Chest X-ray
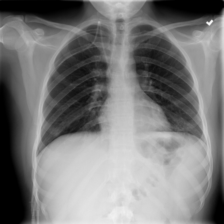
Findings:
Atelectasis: negative
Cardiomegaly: negative
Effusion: negative
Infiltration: positive
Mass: negative
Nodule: negative
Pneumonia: negative
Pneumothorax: negative
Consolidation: negative
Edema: negative
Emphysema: negative
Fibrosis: negative
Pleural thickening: negative
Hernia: negative